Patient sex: M
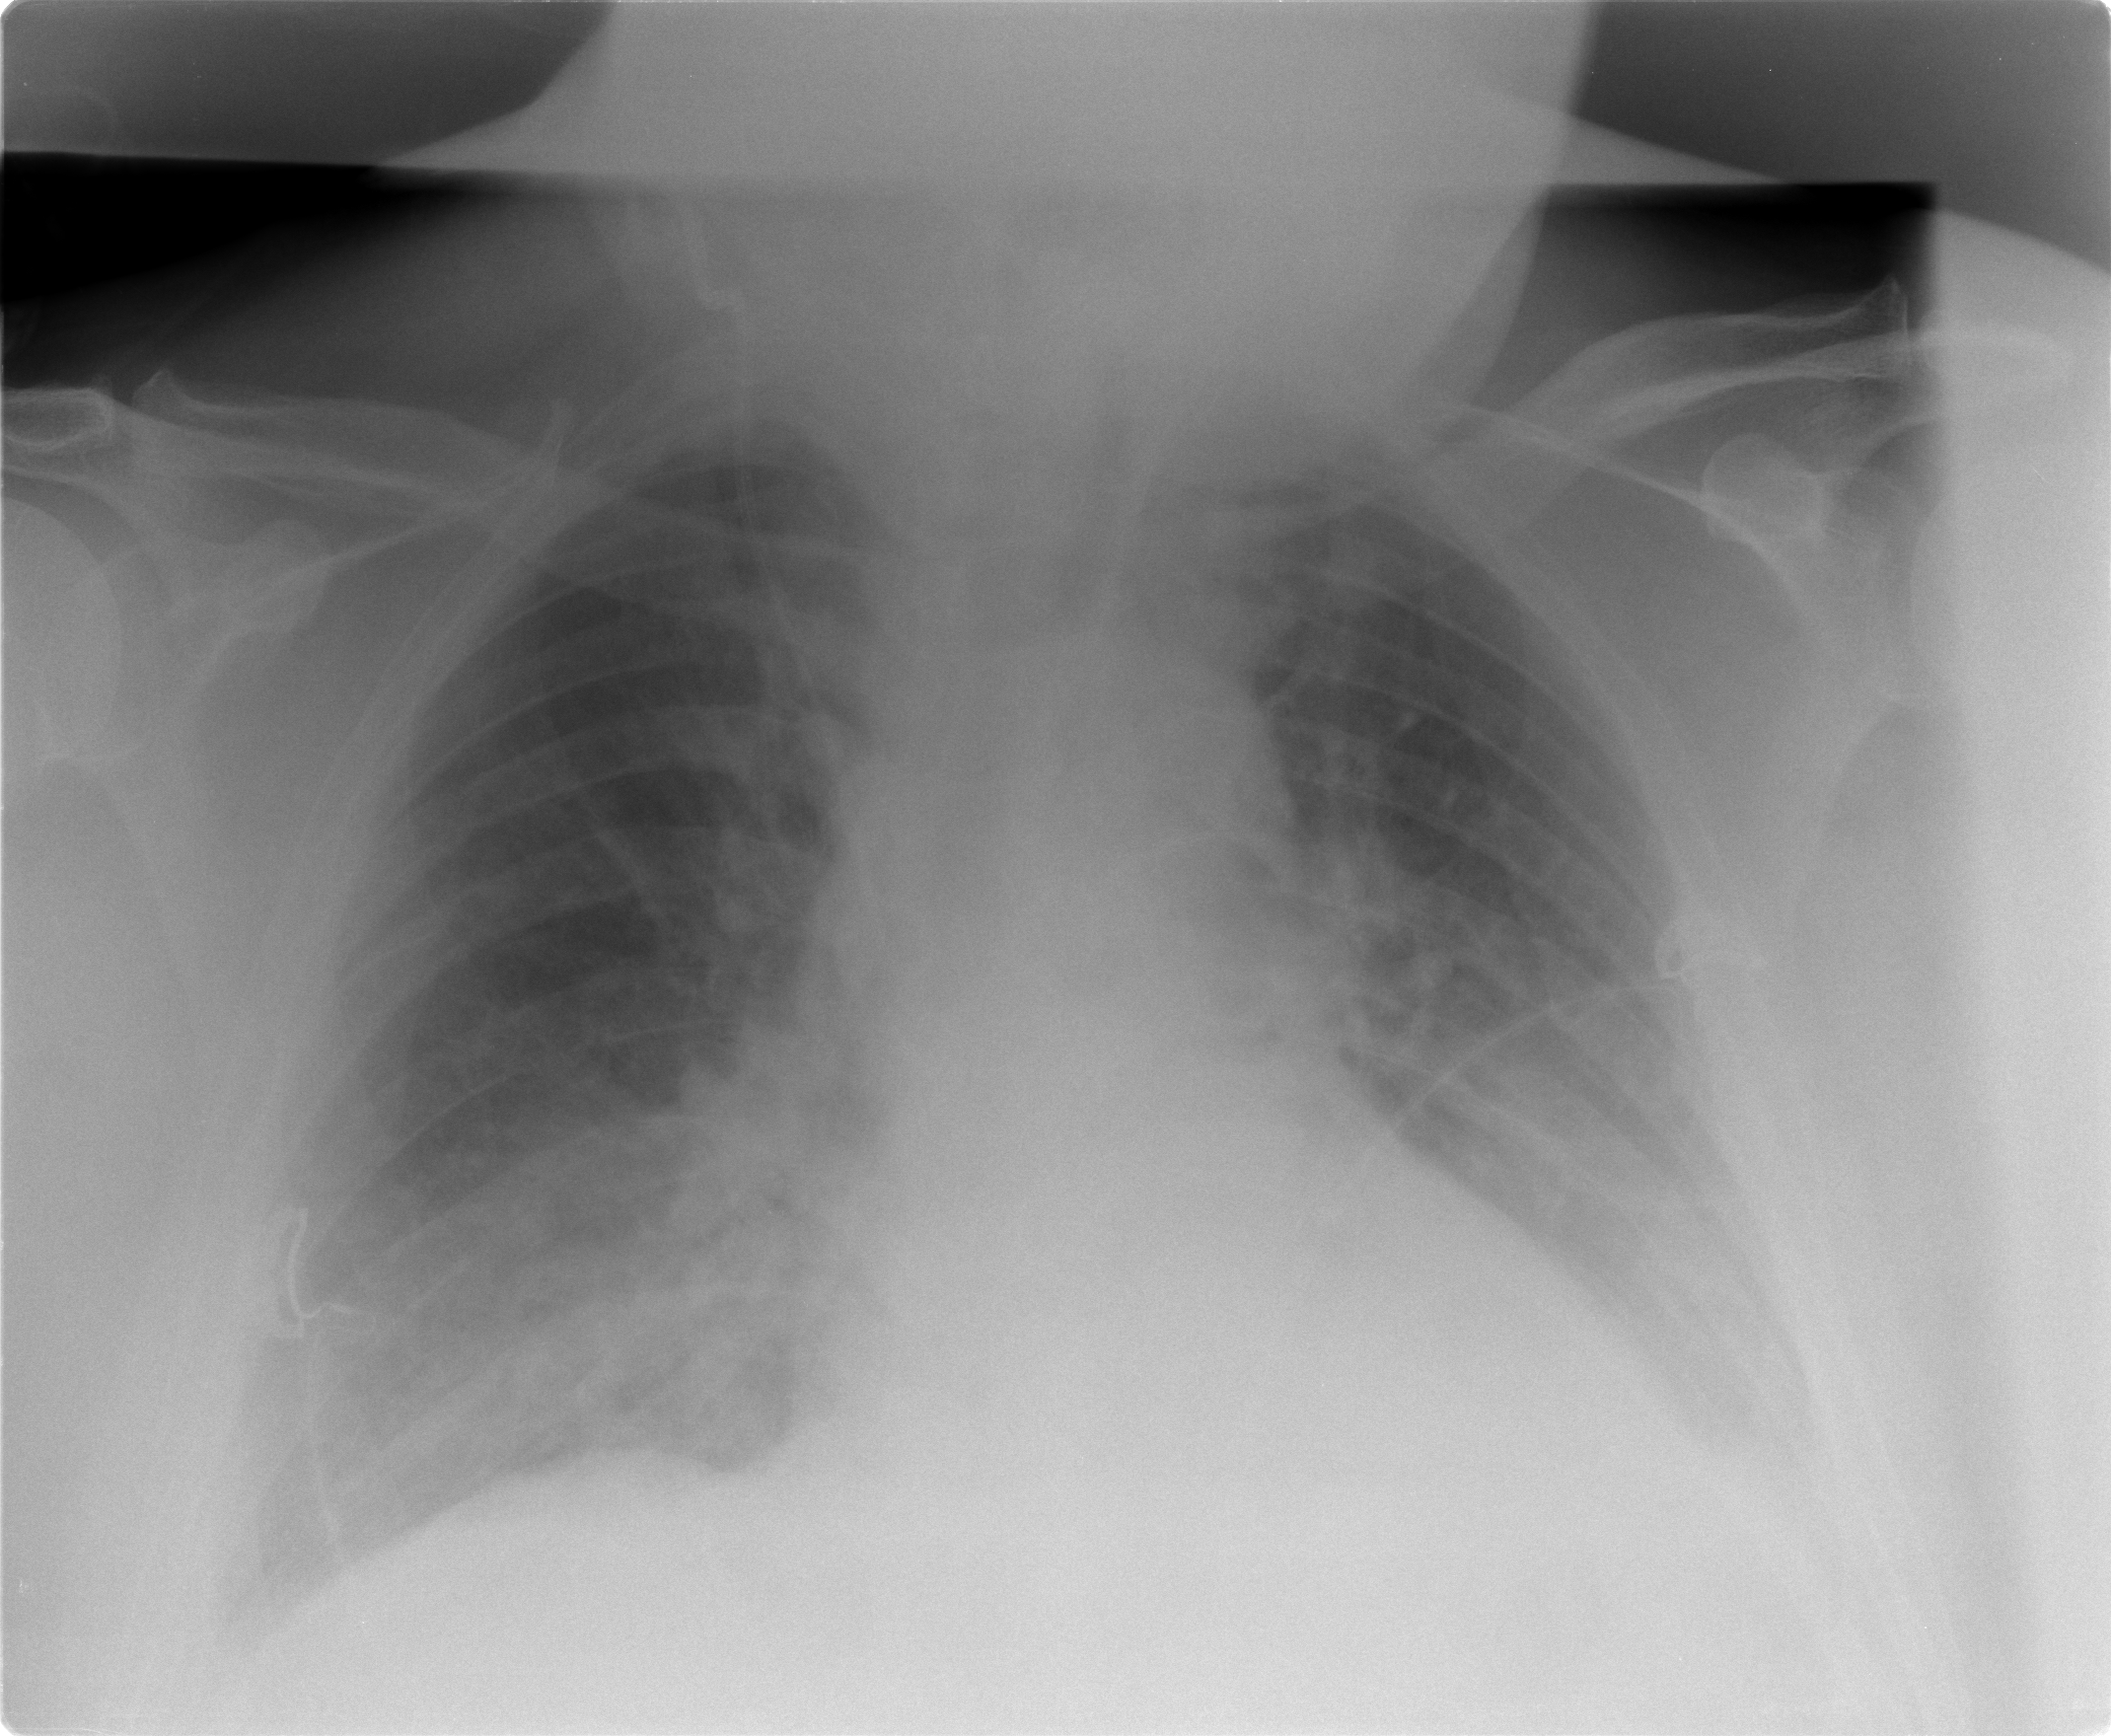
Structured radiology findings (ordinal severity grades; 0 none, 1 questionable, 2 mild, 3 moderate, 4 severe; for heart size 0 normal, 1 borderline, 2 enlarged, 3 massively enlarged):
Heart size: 0
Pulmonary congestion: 1
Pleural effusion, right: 0
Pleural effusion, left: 2
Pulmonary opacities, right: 0
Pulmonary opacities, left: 0
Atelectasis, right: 1
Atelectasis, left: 2